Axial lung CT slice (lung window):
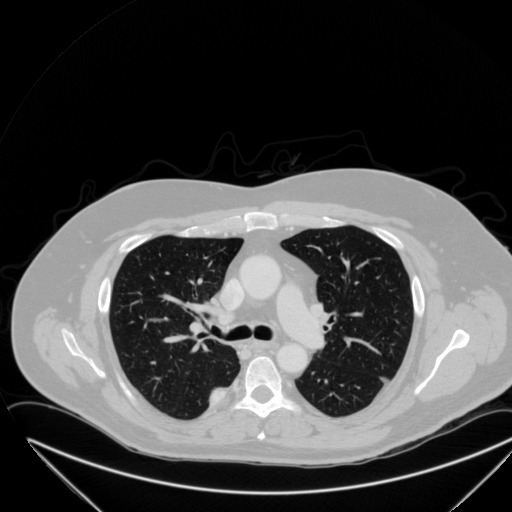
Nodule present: yes
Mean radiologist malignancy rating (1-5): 4